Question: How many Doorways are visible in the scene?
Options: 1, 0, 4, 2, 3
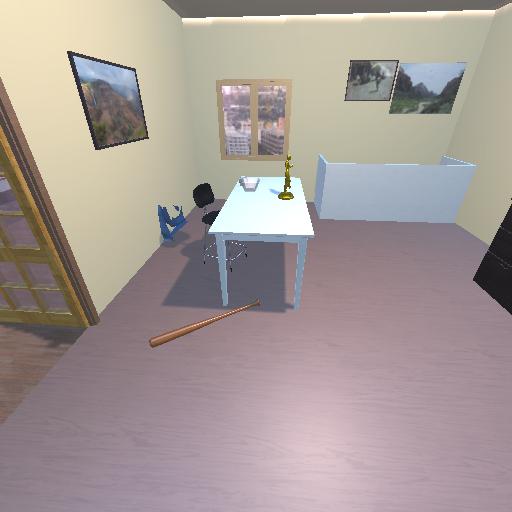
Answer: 1